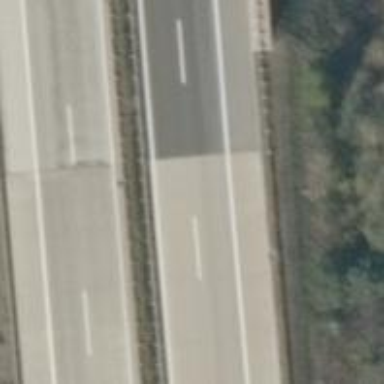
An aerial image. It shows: Concrete motorway.